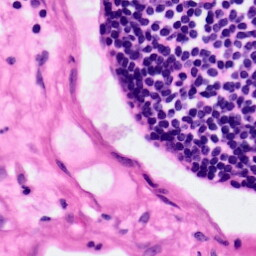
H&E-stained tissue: Pancreatic